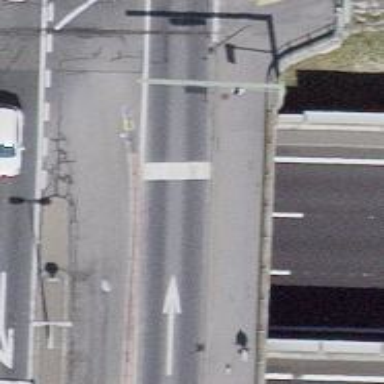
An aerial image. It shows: Road with traffic signals.